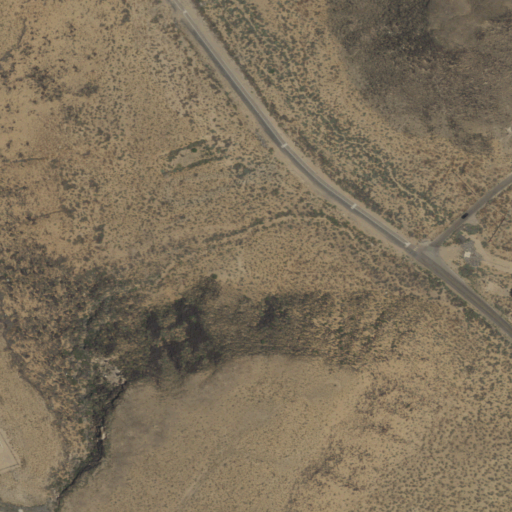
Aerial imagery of valley in New Mexico named Boca Negra Canyon containing shrub, open development, low intensity development, and medium intensity development